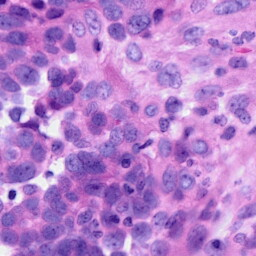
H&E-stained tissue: Ovarian